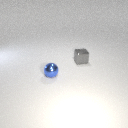
small gray metal cube to the right of small blue metal sphere